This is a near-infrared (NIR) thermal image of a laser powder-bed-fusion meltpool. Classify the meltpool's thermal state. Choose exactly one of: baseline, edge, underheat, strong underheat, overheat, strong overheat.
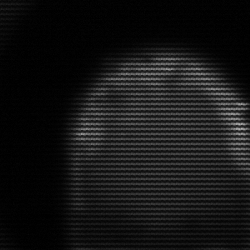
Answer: edge